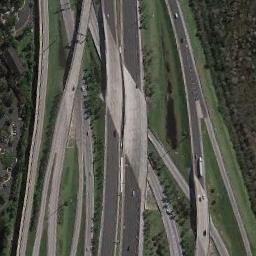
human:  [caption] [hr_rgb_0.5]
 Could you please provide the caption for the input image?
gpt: The intricated overpasses is over the roads and the overpass is flanked by some buildings and a forest .

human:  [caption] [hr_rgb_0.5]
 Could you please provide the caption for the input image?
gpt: There are a lot of trees beside the overpass .

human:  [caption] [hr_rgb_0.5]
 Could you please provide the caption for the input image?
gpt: There are several overpasses here .

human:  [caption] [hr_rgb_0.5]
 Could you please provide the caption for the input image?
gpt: The overpass is on the grass next to some trees .

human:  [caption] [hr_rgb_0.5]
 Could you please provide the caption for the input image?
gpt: There are some green meadows beside the overpass .